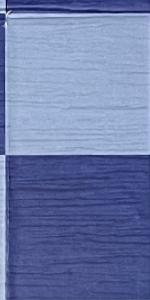
Label: Empty